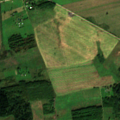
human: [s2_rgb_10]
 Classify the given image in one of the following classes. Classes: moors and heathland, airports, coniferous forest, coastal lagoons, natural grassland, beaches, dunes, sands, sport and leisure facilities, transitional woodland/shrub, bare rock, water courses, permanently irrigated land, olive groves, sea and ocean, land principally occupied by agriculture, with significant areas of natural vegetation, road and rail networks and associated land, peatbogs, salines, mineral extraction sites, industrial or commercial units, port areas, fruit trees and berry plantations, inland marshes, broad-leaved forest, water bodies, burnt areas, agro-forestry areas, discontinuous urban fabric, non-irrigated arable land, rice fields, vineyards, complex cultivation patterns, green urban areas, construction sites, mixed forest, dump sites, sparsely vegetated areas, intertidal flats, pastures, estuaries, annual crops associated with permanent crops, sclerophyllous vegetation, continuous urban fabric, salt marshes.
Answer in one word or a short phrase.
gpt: non-irrigated arable land, pastures, complex cultivation patterns, broad-leaved forest, mixed forest